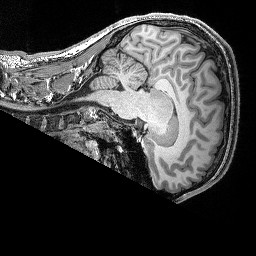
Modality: T1w
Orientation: sagittal
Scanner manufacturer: siemens
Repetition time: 2.25 s
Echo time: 0.00418 s